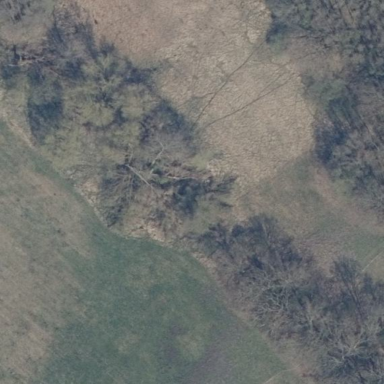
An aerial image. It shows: Beautiful woodland area.